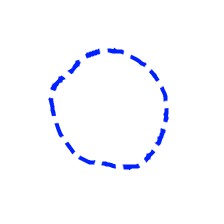
Shape: circle